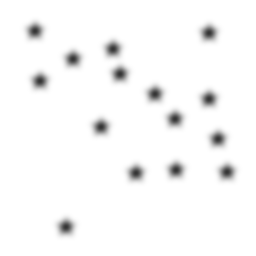
Squares: 0
Triangles: 0
Stars: 15
Total shapes: 15